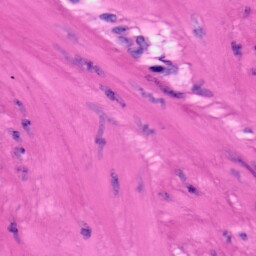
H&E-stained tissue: Skin